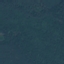
Land use / land cover class: Forest